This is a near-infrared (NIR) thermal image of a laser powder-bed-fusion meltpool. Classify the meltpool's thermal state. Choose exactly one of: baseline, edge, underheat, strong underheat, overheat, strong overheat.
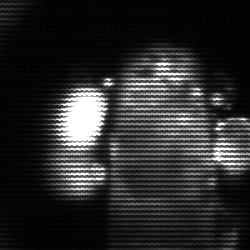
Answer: strong underheat